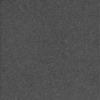
Label: not_dusty